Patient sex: F
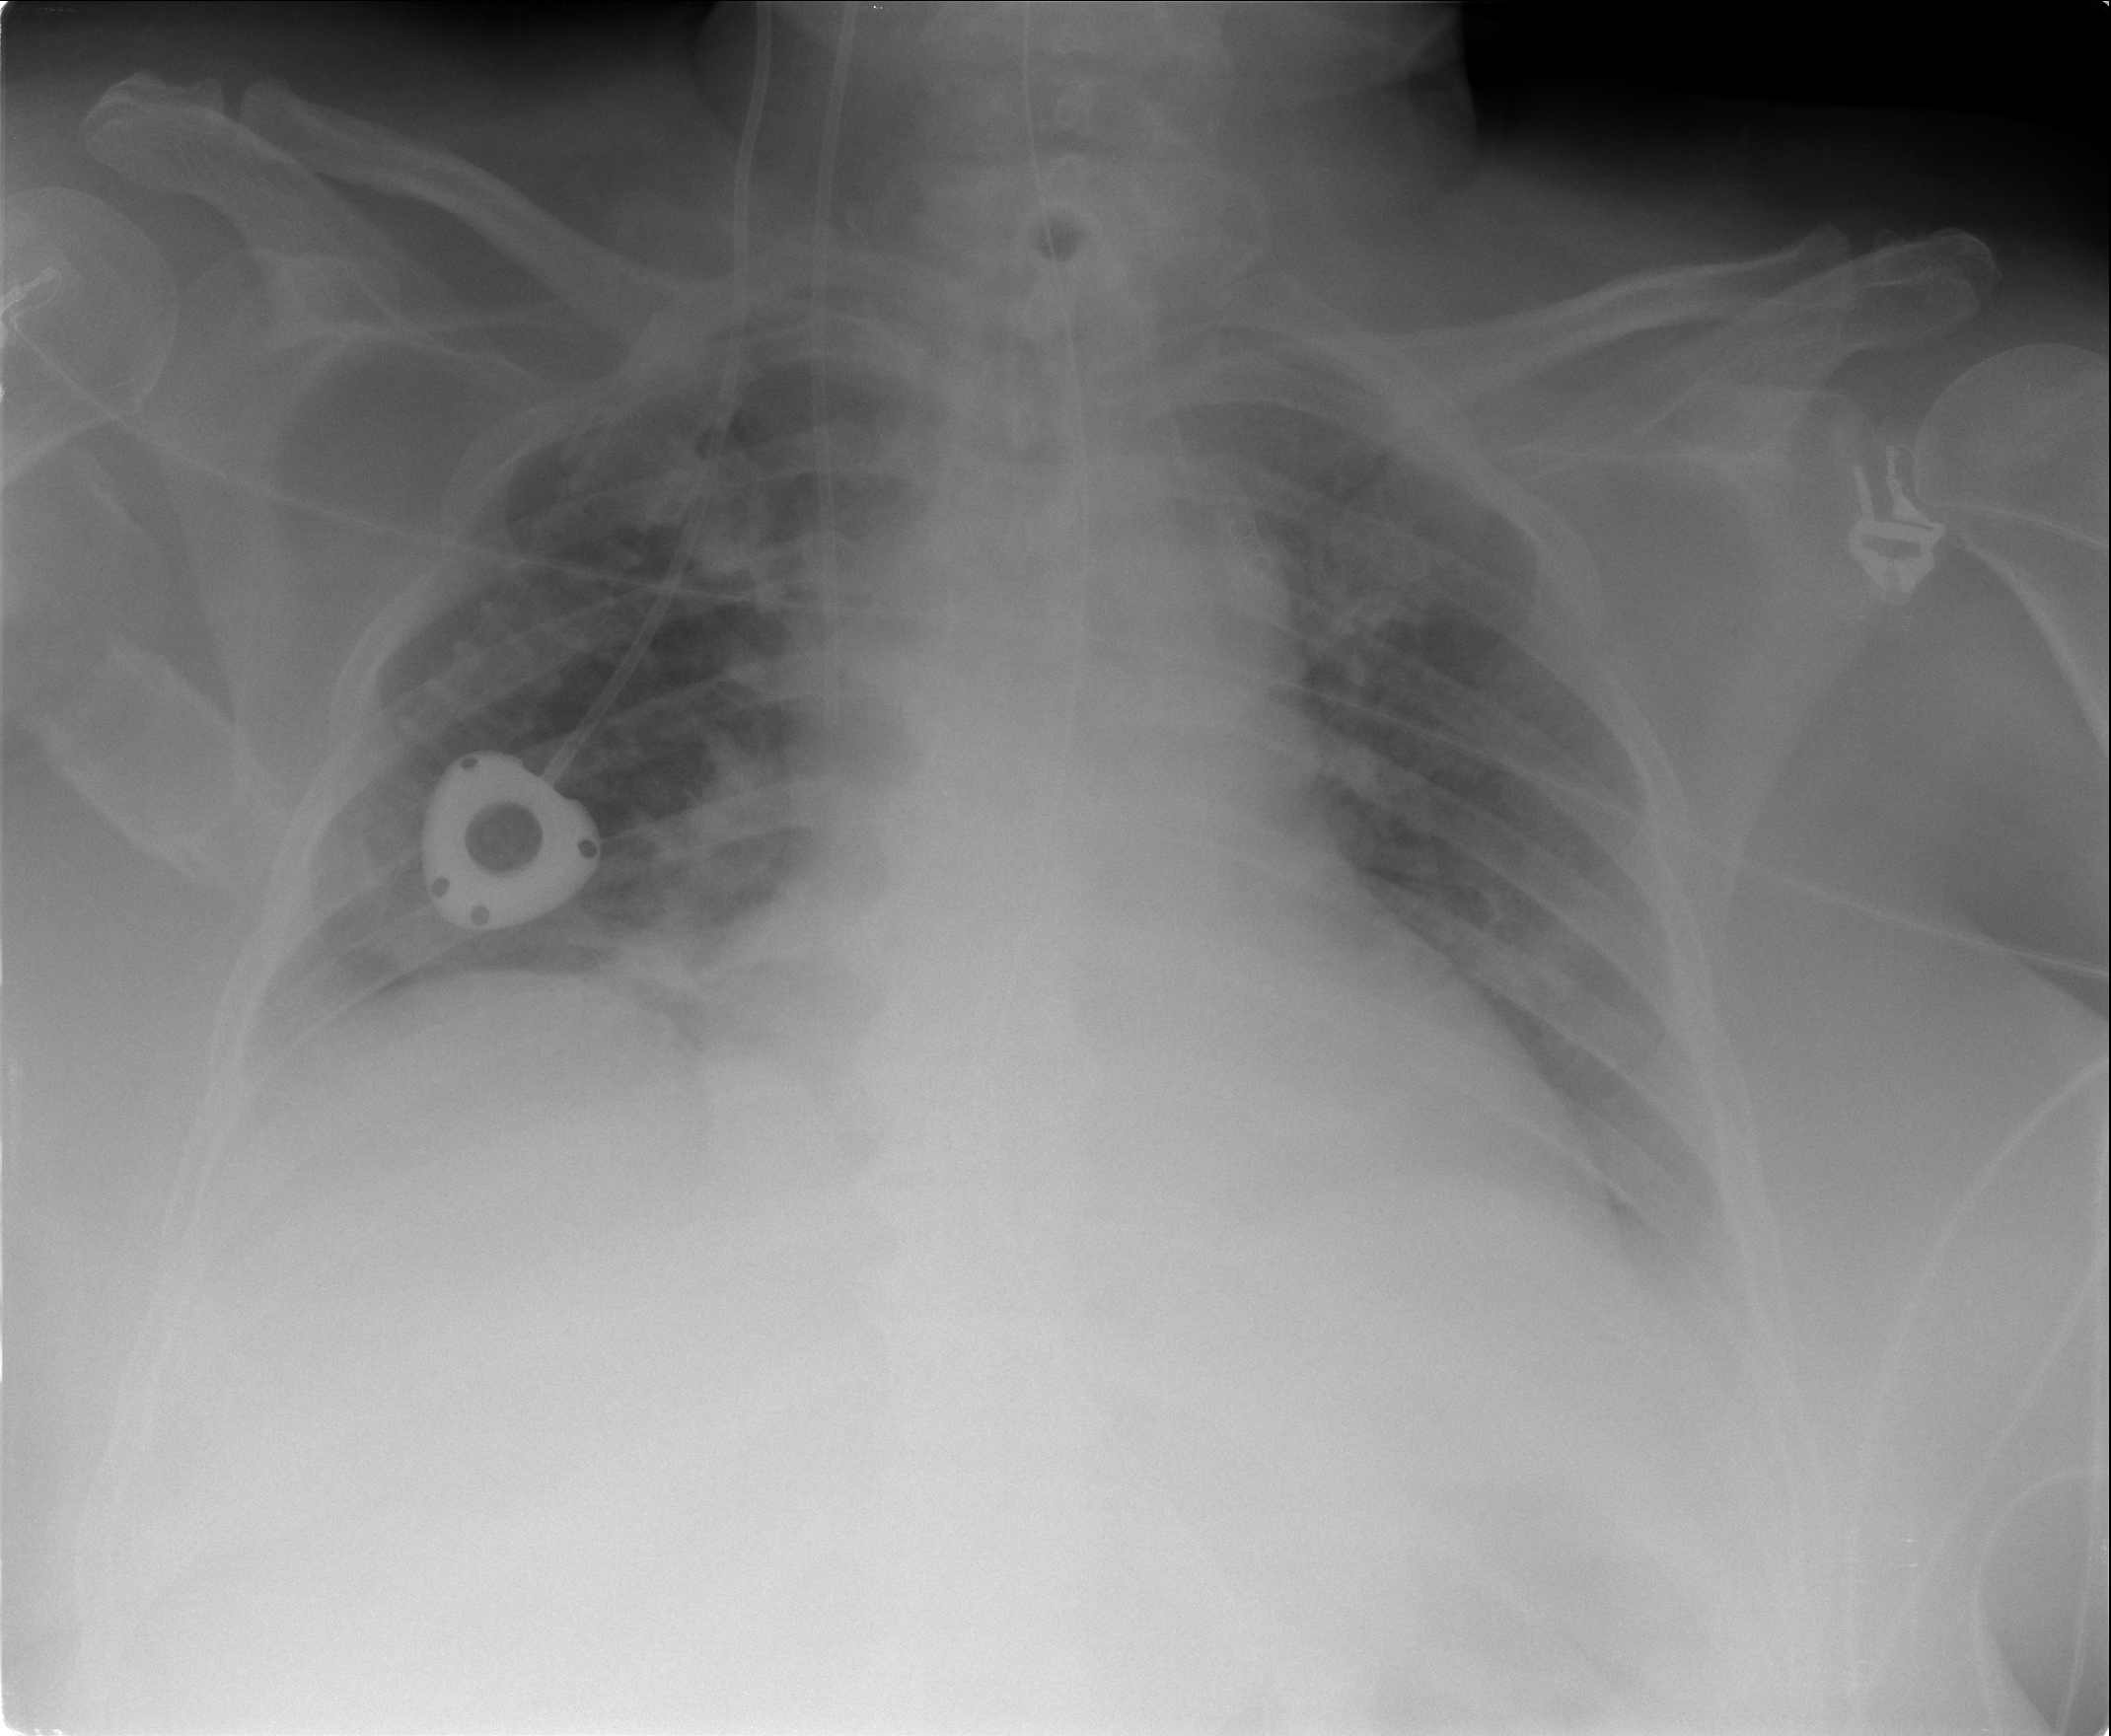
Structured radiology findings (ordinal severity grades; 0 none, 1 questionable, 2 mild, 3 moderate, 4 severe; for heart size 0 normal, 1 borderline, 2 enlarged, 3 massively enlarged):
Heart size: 2
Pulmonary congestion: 2
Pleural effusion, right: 1
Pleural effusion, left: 2
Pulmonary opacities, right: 1
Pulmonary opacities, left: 0
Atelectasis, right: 2
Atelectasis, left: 2